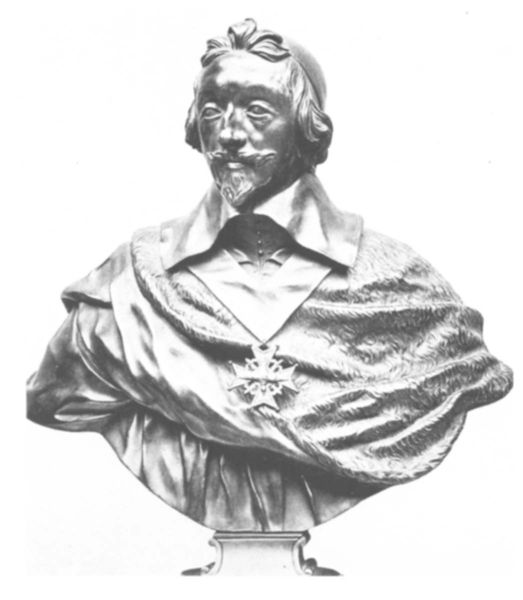
Titel: Kardinal Richelieu
Künstler: Jean II Warin
Institution: Paris, Bibliothèque Mazarin
Schlagwörter: mann, umhang, frankreich, hut, hüte, kopfbedeckungen, mund, nase, stirn, blick, bart, kappe, mütze, mützen, schnurrbart, augen, band, falten, kragen, pelz, sockel, vollbart, bildnis, portrait, porträt, gewand, haare, mantel, lippen, locken, skulptur, kopfbedeckung, lächeln, kette, schnurbart, spitz, büste, glänzend, metall, bronze, plastik, knöpfe, schnauzer, kreuz, schwarz weiß, orden, kardinal, spitzbart, käppi, guß, kape, würdenträger, amtsträger, richelieu, sluptur